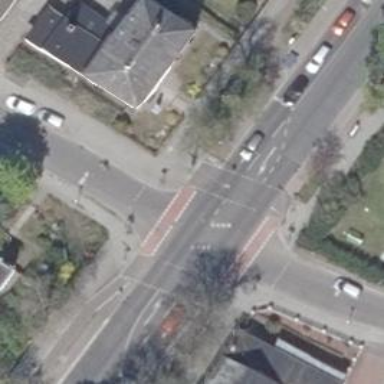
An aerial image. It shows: Road crossing with traffic signals.